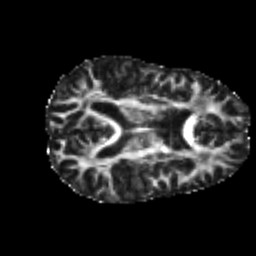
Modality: FA
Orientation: axial
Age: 25
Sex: female
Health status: healthy
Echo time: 0.074 s